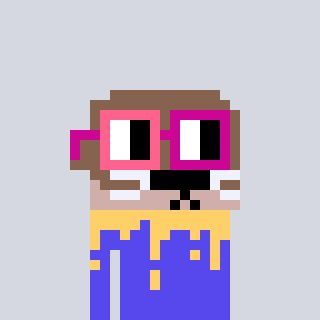
a pixel art character with square pink and red glasses, a otter-shaped head and a computerblue-colored body on a cool background